This time-frequency spectrogram was computed from a rotor test-rig vibration snapshot; brighter regions carry more energy. Diagnose the rotating machine from this image, choosing from: normal, misalignment, unbalance, looseness.
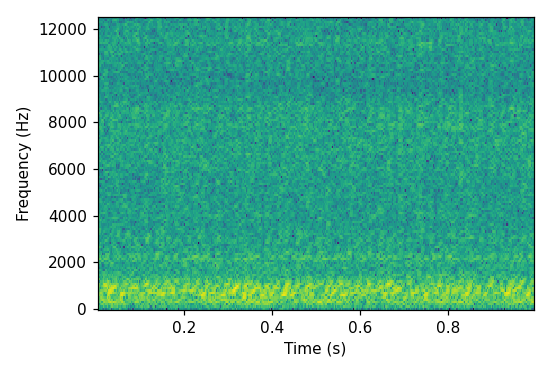
Answer: normal